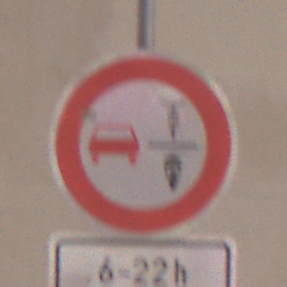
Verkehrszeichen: VerbotUeberholenEinspurigeFahrzeuge
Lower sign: ZeitangabenMitBeschraenkungAufWochentage4
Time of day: Midday
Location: Outdoor (Urban)
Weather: PartlyCloudy
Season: NotSpecified
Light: Natural